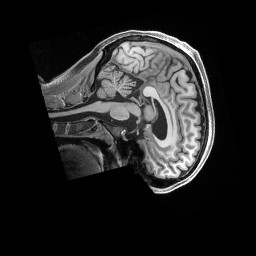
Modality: T1w
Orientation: sagittal
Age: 22
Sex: female
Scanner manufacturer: siemens
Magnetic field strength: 3 T
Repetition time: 2.5 s
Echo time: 0.00296 s